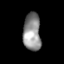
Tissue: skin
Cell type: T cells
Senescence score: 0.7021
Nuclear area (px): 645
Mean DAPI intensity: 144.124